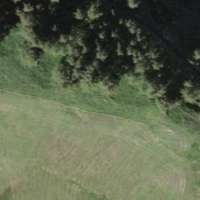
EUNIS habitat code: 44
Species observed at this site:
Lactuca perennis
Saxifraga paniculata
Leucanthemum vulgare